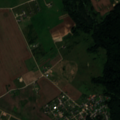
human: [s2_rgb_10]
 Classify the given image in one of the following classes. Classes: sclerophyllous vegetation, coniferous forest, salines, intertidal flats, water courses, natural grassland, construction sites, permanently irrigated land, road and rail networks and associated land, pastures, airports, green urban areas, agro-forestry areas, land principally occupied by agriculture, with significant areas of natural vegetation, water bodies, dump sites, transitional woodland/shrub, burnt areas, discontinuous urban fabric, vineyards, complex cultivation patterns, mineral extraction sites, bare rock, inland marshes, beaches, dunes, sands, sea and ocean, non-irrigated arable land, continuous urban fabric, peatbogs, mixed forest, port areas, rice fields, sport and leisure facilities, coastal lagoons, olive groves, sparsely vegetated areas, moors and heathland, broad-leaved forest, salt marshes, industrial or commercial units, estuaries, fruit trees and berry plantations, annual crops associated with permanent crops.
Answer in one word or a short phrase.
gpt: discontinuous urban fabric, non-irrigated arable land, complex cultivation patterns, land principally occupied by agriculture, with significant areas of natural vegetation, broad-leaved forest, mixed forest